Question: '''
<div class="row">
<div class="col-md-4">
<div class="ticket_statistic_box">
<div class="row">
<div class="col-sm-5 iconarea">
<span class=" fa fa-briefcase ticket-icon"></span>
</div>
<div class="col-sm-6">
<div class="ticket_statistic_box_information">
<span>Total</span>
<span>0</span>
</div>
</div>
</div>
</div>
</div>
</div>
'''
I have set the background of '.iconarea' to white, which is the left part of the ticket statistic box in the row, and this results with that:

Look at the left one, and look at the right one, it should only fill over the background part of '.ticket_statistic_box', but it goes outside?
'''
.ticket_statistic_box {
height: 100px;
background-color: rgba(0, 0, 0, 0.3);
display: block;
margin-top: 10px;
text-align: center;
}
.ticket_statistic_box span.ticket-icon {
line-height: 110px;
}
.ticket_statistic_box_information span {
display: block;
padding: 0;
}
.ticket_statistic_box_information span:first-child {
font-weight: bold;
font-size: 20px;
text-align: center;
margin-top: 15px;
}
.ticket_statistic_box_information span:last-child {
font-weight: bold;
font-size: 30px;
text-align: center;
color: #eda248;
}
.ticket-icon {
color: #eda248;
font-weight: lighter;
font-size: 50pt;
}
.iconarea {
background-color: white;
}
'''
Have I done some nasty mistake here?
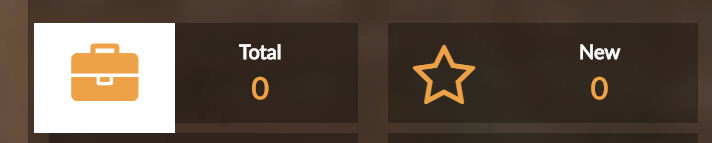
Answer: Might be one of this, since this might have a bigger height than its parent div.
'''
.ticket_statistic_box span.ticket-icon {
line-height: 110px;
}
.ticket-icon {
font-size: 50pt;
}
'''